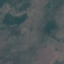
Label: HerbaceousVegetation